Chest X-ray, PA view. Patient: 63 years old, sex F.
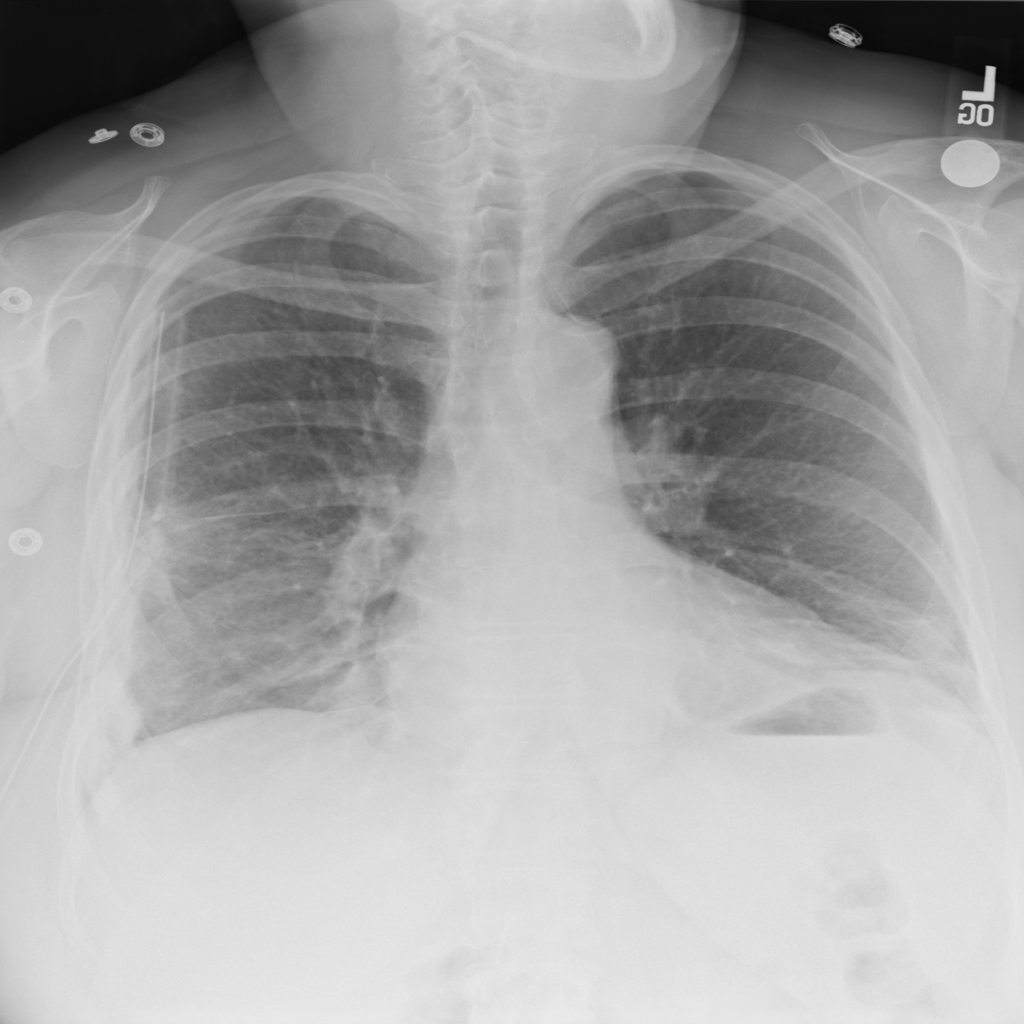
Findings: Pleural_Thickening